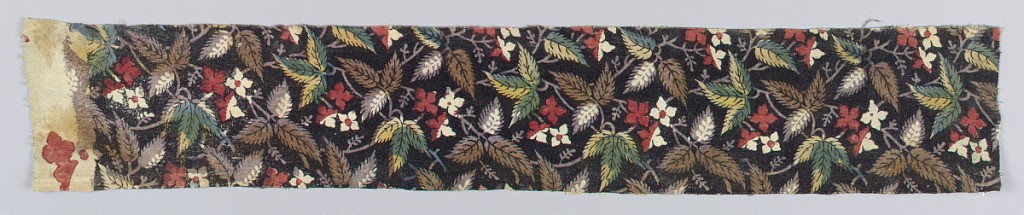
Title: Fragment
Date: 18th century
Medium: cotton Technique: block printed (red, light purple) with yellow and blue applied by brush on plain weave
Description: Fragment of a fine floral vine on a black background.